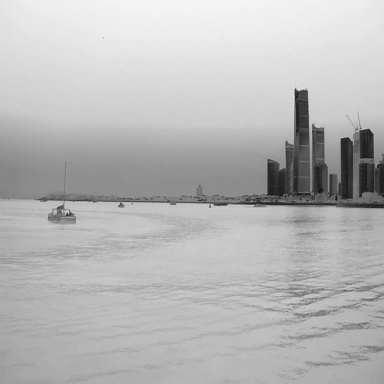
There are five bulk_carriers in the infrared image.